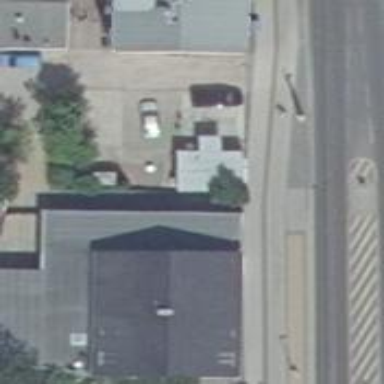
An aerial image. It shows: Fast food establishment.